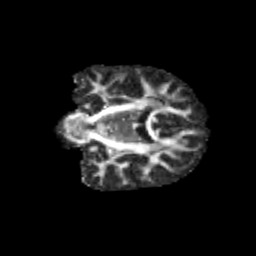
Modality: FA
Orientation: coronal
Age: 9
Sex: male
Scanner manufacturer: siemens
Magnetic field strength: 3 T
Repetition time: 3.8 s
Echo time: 0.07 s